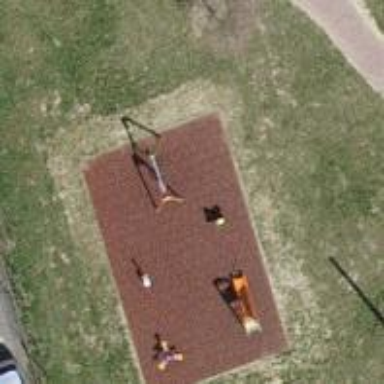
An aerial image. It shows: Playground with swings.